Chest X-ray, PA view. Patient: 60 years old, sex M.
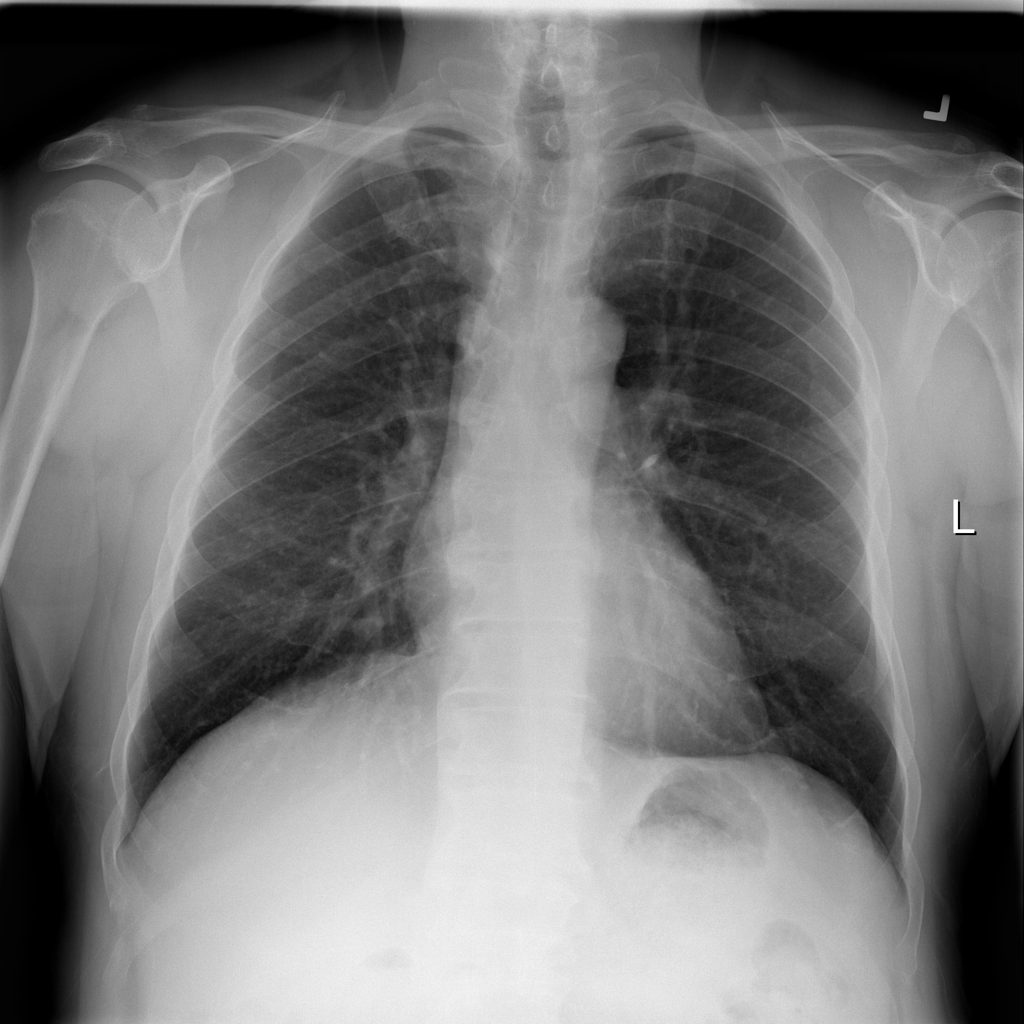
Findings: No Finding